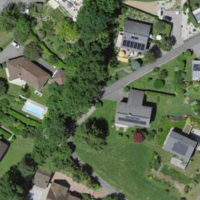
EUNIS habitat code: 55
Species observed at this site:
Arbutus unedo